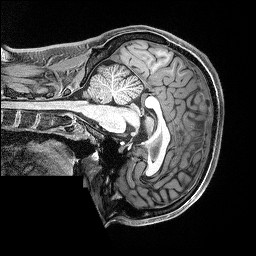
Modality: T1w
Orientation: sagittal
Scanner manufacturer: siemens
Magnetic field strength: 3 T
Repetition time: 2.5 s
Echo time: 0.0029 s